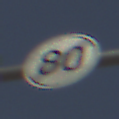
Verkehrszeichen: EndeGeschwindigkeit80
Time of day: MorningAfternoon
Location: Outdoor (Suburban)
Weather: Clear
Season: NotSpecified
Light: Natural